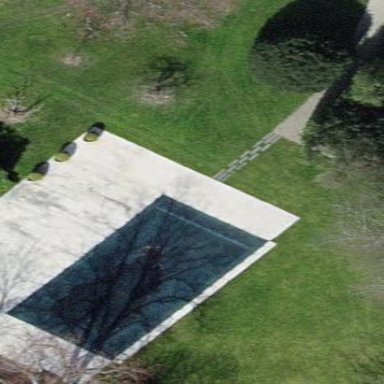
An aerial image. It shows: Swimming pool located in leisure land.